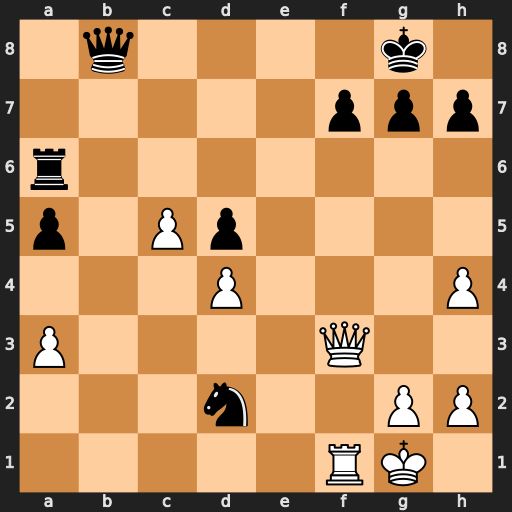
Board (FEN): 1q4k1/5ppp/r7/p1Pp4/3P3P/P4Q2/3n2PP/5RK1
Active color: w
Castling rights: -
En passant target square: -
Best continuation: Qxf7+ Kh8 Qf8+ Qxf8 Rxf8#